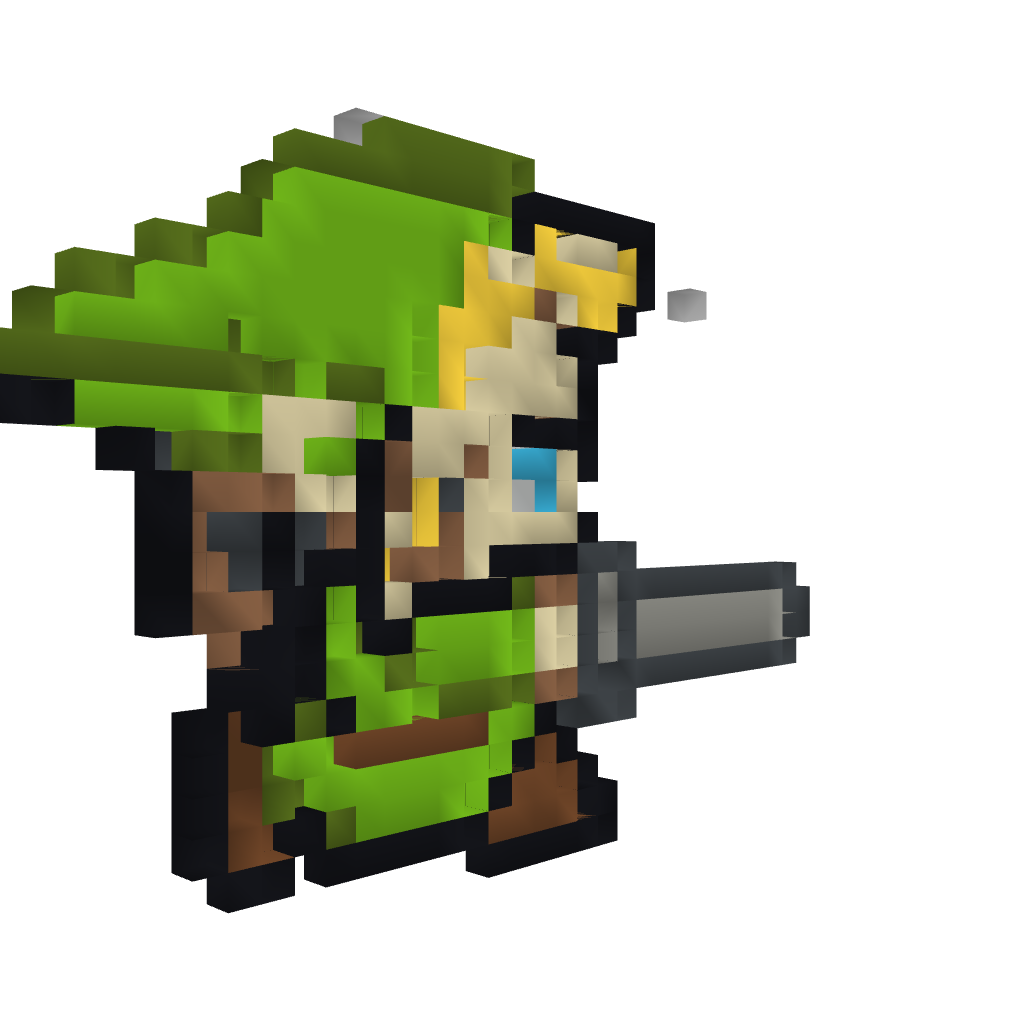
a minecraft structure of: Link Pixel art